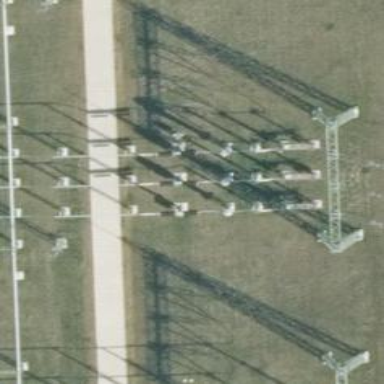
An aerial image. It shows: Outdoor switch with three cables.